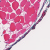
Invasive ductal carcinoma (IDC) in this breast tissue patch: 0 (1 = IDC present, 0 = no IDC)